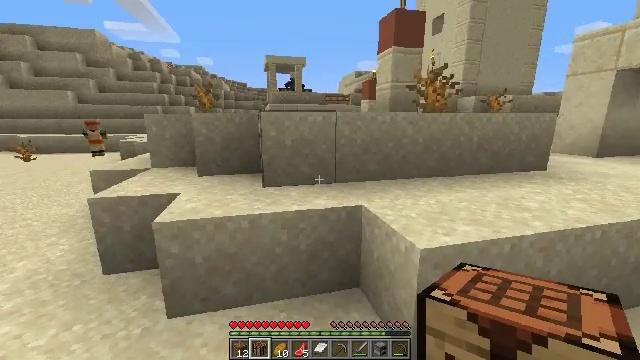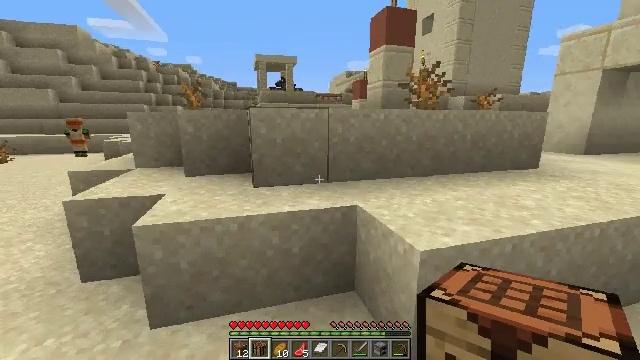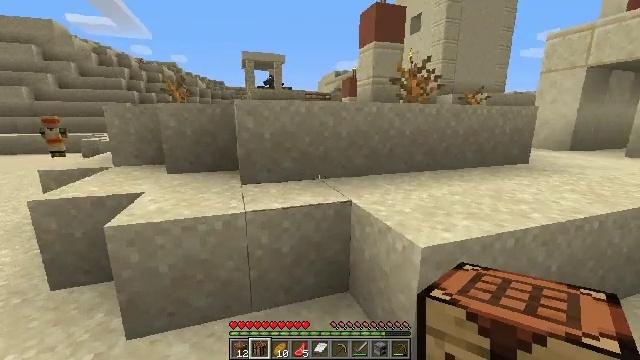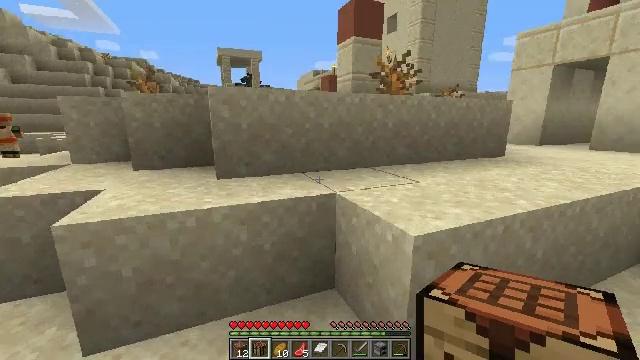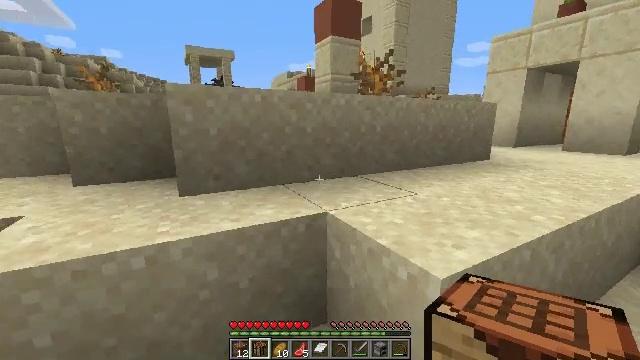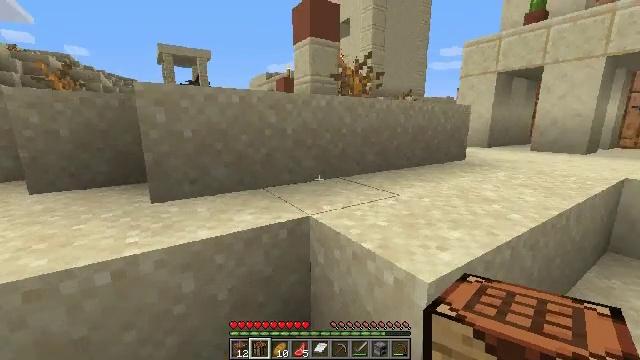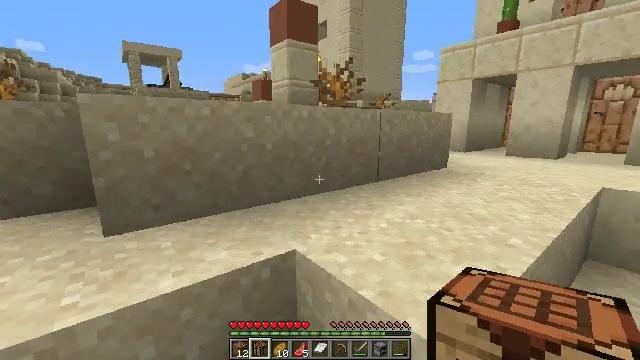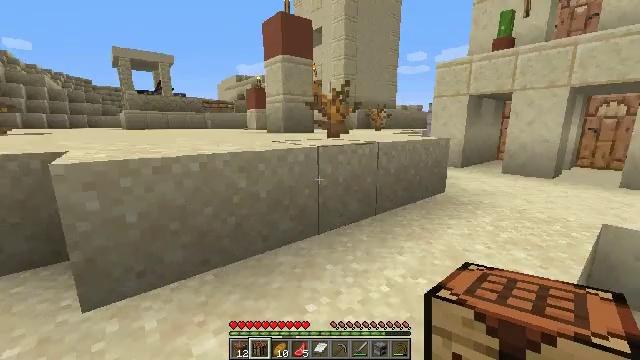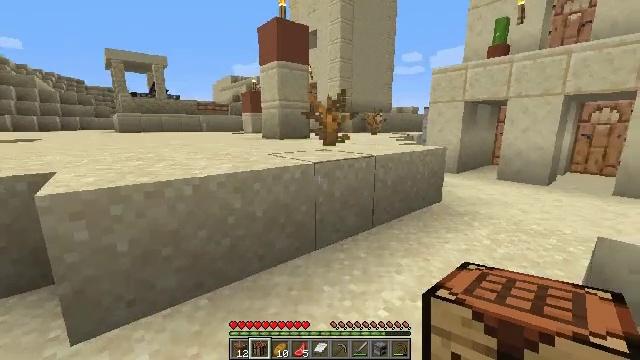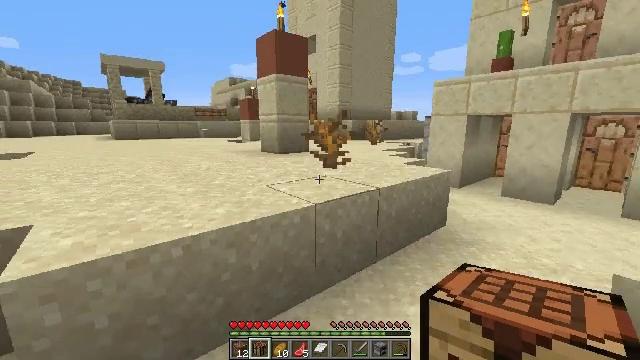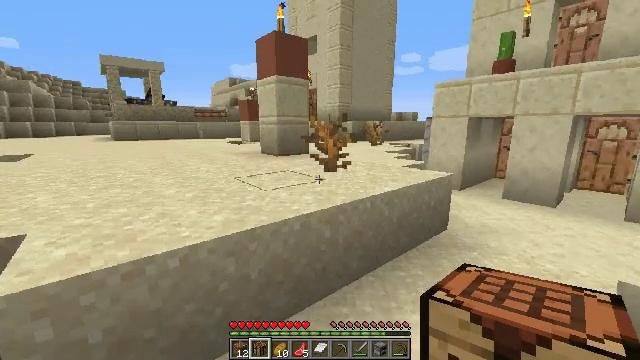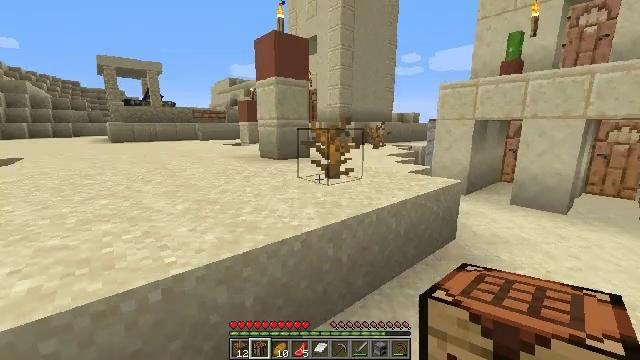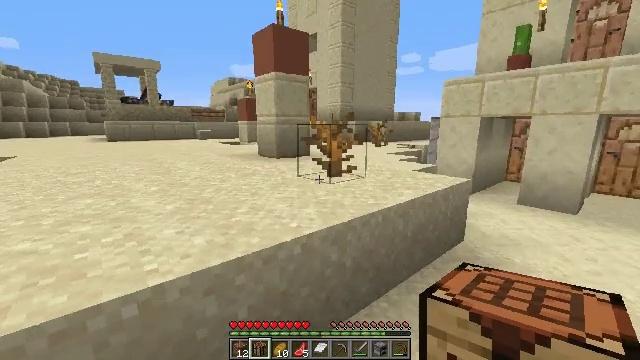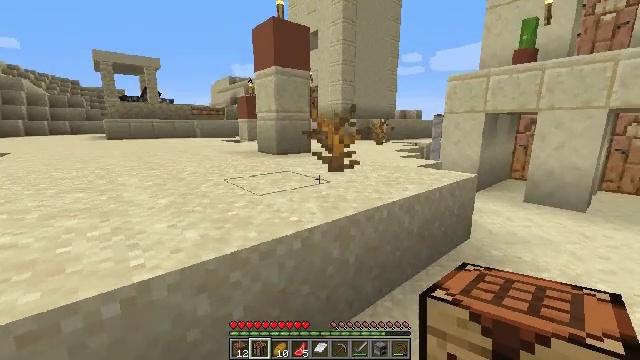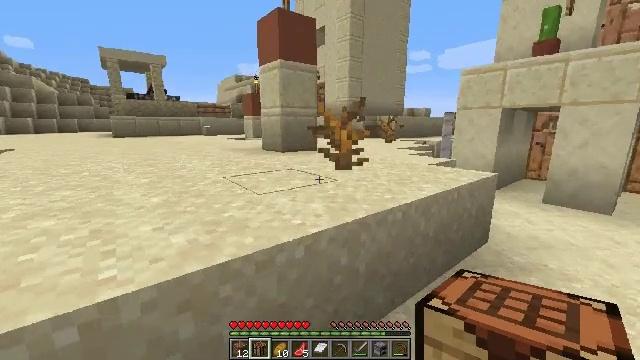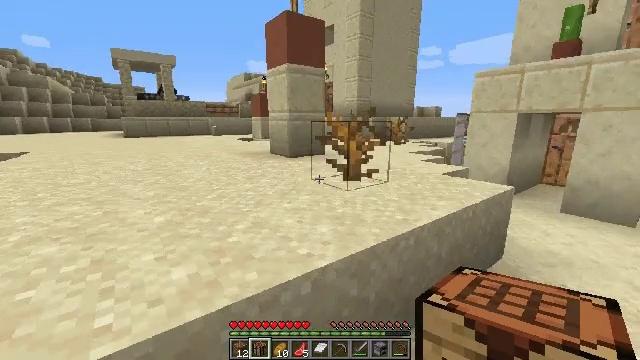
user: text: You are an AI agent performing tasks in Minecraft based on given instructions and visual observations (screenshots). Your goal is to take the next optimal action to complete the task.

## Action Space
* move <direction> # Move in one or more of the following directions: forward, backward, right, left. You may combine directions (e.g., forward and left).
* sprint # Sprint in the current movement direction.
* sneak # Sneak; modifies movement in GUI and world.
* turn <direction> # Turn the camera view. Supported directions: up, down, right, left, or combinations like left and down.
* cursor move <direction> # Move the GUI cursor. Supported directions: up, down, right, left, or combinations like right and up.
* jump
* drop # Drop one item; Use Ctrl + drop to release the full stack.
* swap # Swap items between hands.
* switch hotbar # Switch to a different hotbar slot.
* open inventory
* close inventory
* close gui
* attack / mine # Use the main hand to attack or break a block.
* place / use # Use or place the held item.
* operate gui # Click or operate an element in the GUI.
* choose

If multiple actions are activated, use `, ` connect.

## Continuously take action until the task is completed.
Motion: motion action
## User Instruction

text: Attack the jungle fence gate to remove it.
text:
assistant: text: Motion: move forward, turn right
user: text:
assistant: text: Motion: move forward, turn right
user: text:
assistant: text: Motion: move forward, turn right
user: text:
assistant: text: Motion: move forward, turn right
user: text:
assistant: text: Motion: move forward, turn right
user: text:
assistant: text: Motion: move forward, turn right, jump
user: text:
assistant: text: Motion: move forward, turn right, jump
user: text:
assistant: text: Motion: move forward, jump
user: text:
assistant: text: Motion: move forward, jump
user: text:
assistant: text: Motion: move forward
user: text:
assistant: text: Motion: move forward
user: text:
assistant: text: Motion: move forward
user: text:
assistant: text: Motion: move forward
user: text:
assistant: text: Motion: move forward, turn left
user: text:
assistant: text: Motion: move forward, turn left, jump
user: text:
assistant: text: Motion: move forward, turn left, jump
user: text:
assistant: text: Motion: move forward, turn left, jump
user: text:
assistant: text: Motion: move forward, turn left, jump
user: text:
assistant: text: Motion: move forward, turn left
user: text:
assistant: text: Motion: move forward, turn left
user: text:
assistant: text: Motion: move forward, turn left
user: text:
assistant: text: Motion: move forward, turn left
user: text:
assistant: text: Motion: move forward, turn left
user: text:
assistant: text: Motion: move forward, turn left
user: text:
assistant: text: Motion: move forward
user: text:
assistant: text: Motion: no_op
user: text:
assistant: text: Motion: no_op
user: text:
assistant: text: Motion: no_op
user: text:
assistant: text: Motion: move forward
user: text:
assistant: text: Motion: move forward